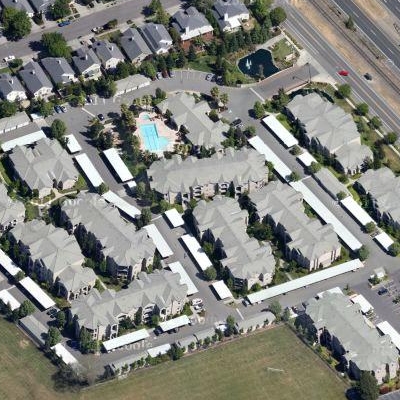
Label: fResident